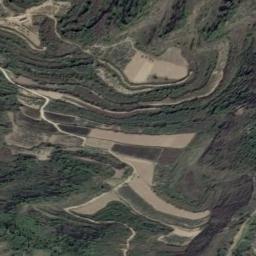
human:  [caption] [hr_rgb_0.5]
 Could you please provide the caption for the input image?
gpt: There are many plants on the terrace .

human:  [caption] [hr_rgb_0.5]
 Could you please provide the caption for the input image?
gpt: A large layer of brown and green mixed terraces with several winding narrow paths .

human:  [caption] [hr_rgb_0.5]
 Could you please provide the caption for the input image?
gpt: The bare and green terrace is next to some trees .

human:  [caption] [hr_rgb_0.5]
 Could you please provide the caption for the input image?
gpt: There was a little weed around the terraces .

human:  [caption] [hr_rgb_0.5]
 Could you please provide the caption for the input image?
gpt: There are green meadows around the terraces .